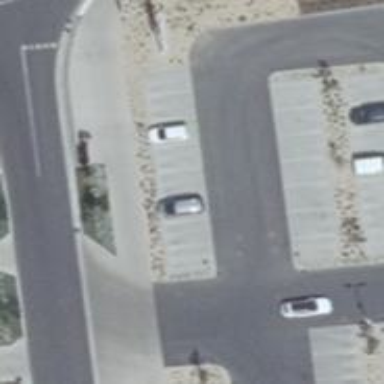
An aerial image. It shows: Car-sharing service available at this location.